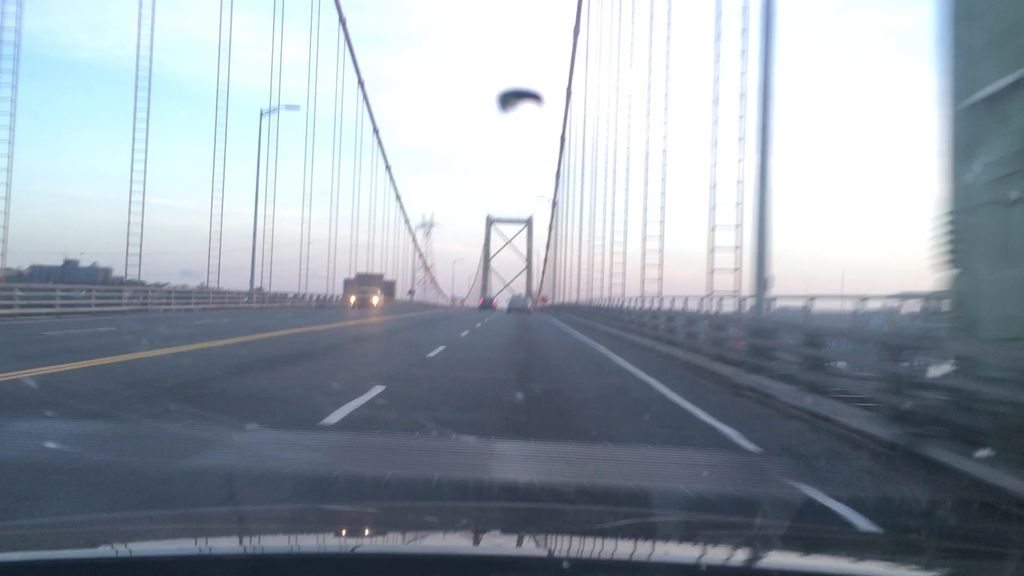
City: halifax